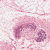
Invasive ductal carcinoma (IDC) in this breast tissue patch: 0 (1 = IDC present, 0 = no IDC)